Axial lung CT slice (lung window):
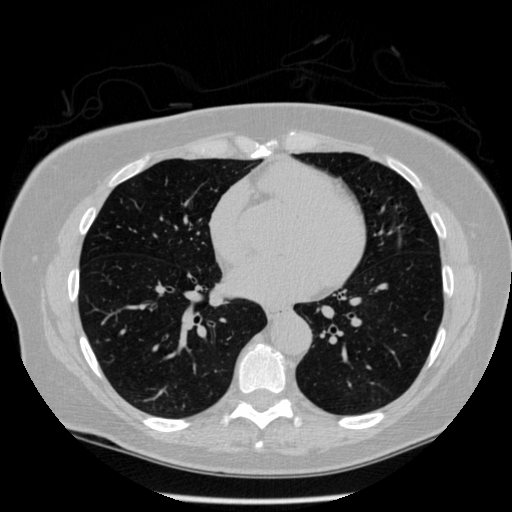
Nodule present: no